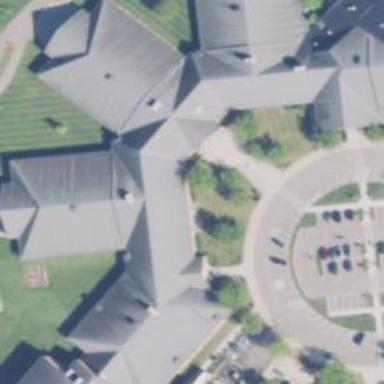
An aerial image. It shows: School building with school amenities.